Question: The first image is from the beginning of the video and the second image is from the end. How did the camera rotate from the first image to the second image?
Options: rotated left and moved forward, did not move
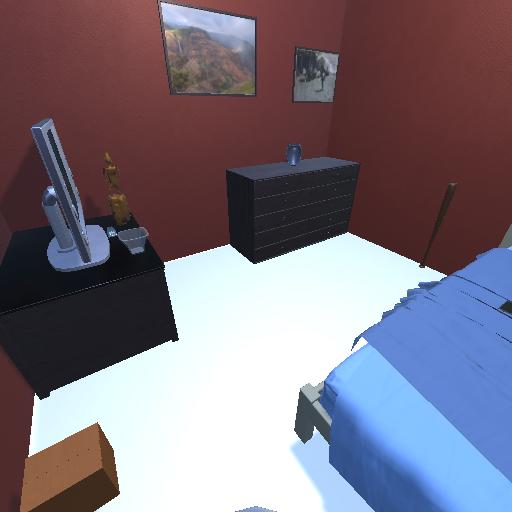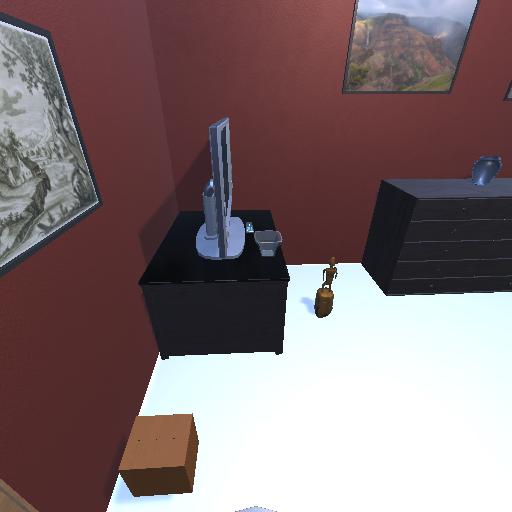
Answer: rotated left and moved forward